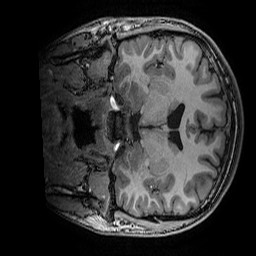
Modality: T1w
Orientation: coronal
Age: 18
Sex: male
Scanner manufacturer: ge
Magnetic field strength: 3 T
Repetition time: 0.007 s
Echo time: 0.00342 s